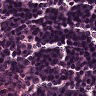
Metastatic tissue present: no